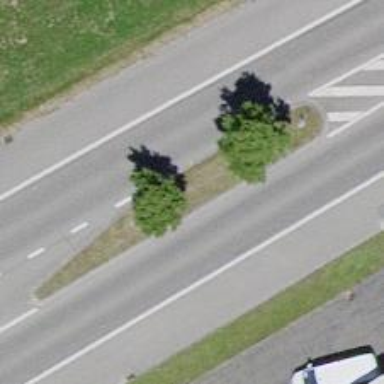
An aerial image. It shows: Primary highway with asphalt surface and cycle track.